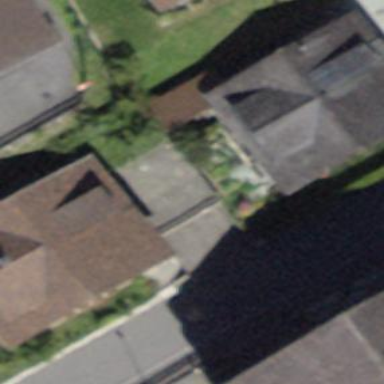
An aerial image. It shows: Garage.